Question: I am working in Oracle APEX.I am Making report from following four tables 'Patient History Junction and Disease' but unable to make it.
I want to 'SELECT'
> Pat_Name,Pat_Age' from Patient Table
.
> Treated_By,Sys_Date from History Table
and
> Dis_Name from Disease Table
.There is a 'Junction' Table between 'History and Disease'. Below is the diagram of the above scenario.

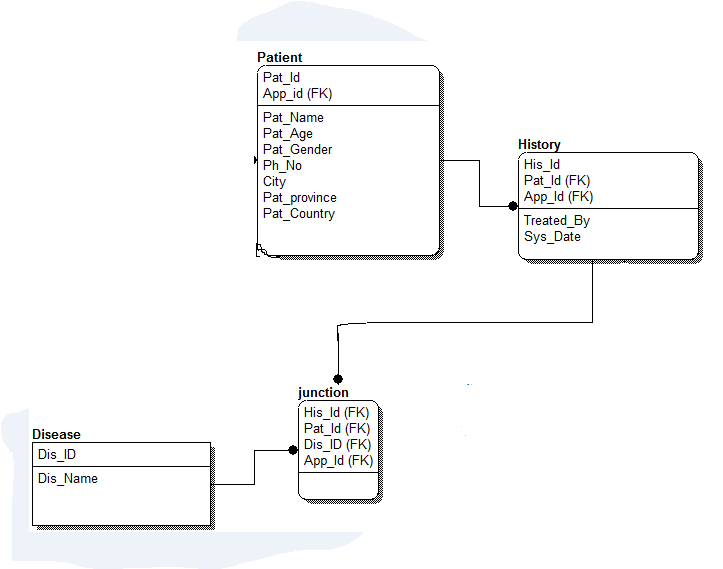
Answer: You need to 'JOIN' each of the tables, similar to this:
'''
select p.pat_name,
p.pat_age,
h.treated_by,
h.sys_date,
d.dis_name
from patient p
inner join history h
on p.pat_id = h.pat_id
and p.app_id = h.app_id
left join junction j
on p.pat_id = j.pat_id
left join disease d
on j.dis_id = d.dis_id
'''
If you need help learning join syntax, check this helpful <URL>.
Notice that I used an 'INNER JOIN' between 'patient' and 'history' and joined the tables on both keys in 'patient'. This type of join will return all matching records in both tables.
I used a 'LEFT JOIN' on the other two tables which will return all of the patient/history data even if there is not a matching record in the other two tables. Depending on your need, you might be able to use an 'INNER JOIN' on those tables.